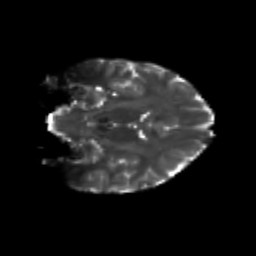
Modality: T2w
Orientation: coronal
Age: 20
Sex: female
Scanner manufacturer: siemens
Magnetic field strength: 3 T
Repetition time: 3.5 s
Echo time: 0.125 s